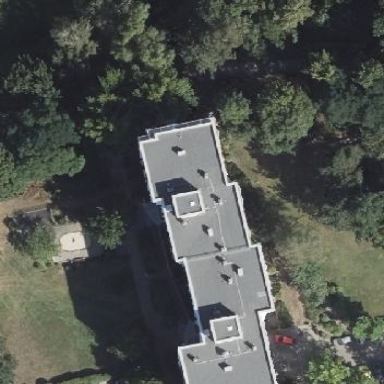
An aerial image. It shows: Flat-roofed apartment building.